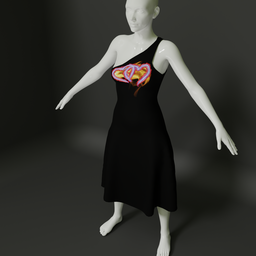
Label: people